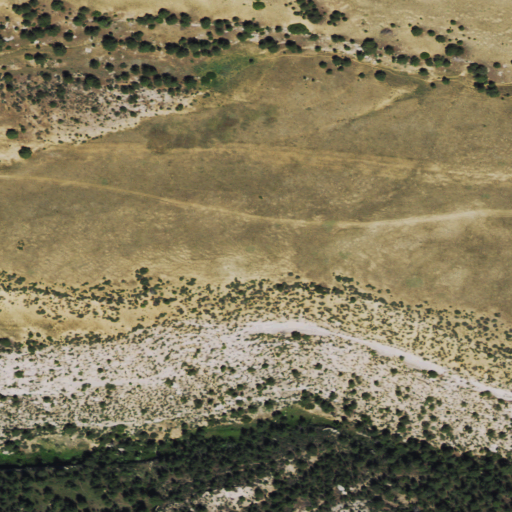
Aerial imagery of ridge(s) in Wyoming named Wide Divide Ridge containing grassland, shrub, and evergreen forest